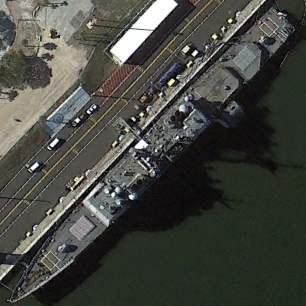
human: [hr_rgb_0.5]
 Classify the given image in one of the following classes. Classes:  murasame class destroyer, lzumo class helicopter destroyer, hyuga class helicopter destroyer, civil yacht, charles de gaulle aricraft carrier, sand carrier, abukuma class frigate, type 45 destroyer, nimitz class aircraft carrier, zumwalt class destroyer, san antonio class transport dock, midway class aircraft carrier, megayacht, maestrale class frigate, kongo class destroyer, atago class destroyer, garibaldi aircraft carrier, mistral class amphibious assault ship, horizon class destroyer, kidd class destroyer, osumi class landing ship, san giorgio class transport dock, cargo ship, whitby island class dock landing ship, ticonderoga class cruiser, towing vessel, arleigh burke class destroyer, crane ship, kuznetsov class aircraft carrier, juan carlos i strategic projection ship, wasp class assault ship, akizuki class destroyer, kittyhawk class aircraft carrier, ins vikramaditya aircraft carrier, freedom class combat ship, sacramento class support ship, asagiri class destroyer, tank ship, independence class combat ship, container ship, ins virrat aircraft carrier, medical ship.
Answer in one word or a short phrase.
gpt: Ticonderoga class cruiser